Question: basicly I have li elements which contain a small icon an a text, i want to horizontally and vertically center those elements together. However i dont get it working, since Im not really experienced in CSS.
I already managed to vertically center the elements using two spans and line-height. But Im failing with the horizontal centering, since text align doesnt work for spans, and float middle doesnt exist.
You guys have some ideas??
here my code:
HTML:
'''
echo "<li style="background-color:#f7f7f7; color:#2EA620;"><span class="image"><img src="Images/List/Teams/" . $temp . ".png" /></span><span class="text">".$obj_teams->Name."</span></li>";
'''
CSS:
'''
li {
width:173px;
height:30px;
line-height:30px;
font:"Myriad Pro";
font-size:14px;
padding-left:10px;
padding-right:10px;
border-bottom:1px solid;
border-left:1px solid;
border-right:1px solid;
border-color:#CCC;
}
.image {
float:left;
text
}
.text {
float:left;
color:#2EA620;
line-height:30px;
}
'''
Here an Image of how it looks like now. (If marked the elements which i want to center)

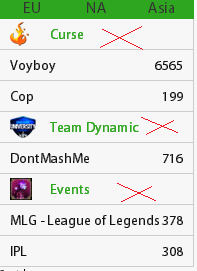
Answer: Your specific problem is that you are floating the image and span left but then want them centered. Remove the float left on both then you can put text-align: center on your li elements.
'''
li {
width:173px;
height:30px;
line-height:30px;
font:"Myriad Pro";
font-size:14px;
padding-left:10px;
padding-right:10px;
border-bottom:1px solid;
border-left:1px solid;
border-right:1px solid;
border-color:#CCC;
text-align:center;
}
.text {
color:#2EA620;
line-height:30px;
}
'''